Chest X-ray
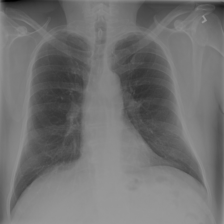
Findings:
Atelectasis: negative
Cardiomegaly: negative
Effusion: negative
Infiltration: negative
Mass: negative
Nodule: negative
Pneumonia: negative
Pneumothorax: negative
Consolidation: negative
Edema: negative
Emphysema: negative
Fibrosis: negative
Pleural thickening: positive
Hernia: negative